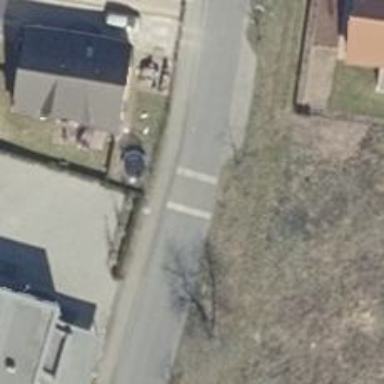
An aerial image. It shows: Bump for traffic calming.